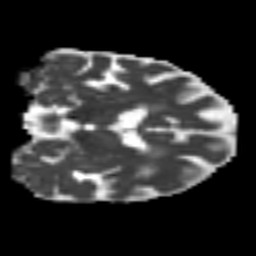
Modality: MD
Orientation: coronal
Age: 61
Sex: female
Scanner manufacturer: siemens
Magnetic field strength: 3 T
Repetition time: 4.987 s
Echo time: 0.0792 s